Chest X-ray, PA view. Patient: 61 years old, sex F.
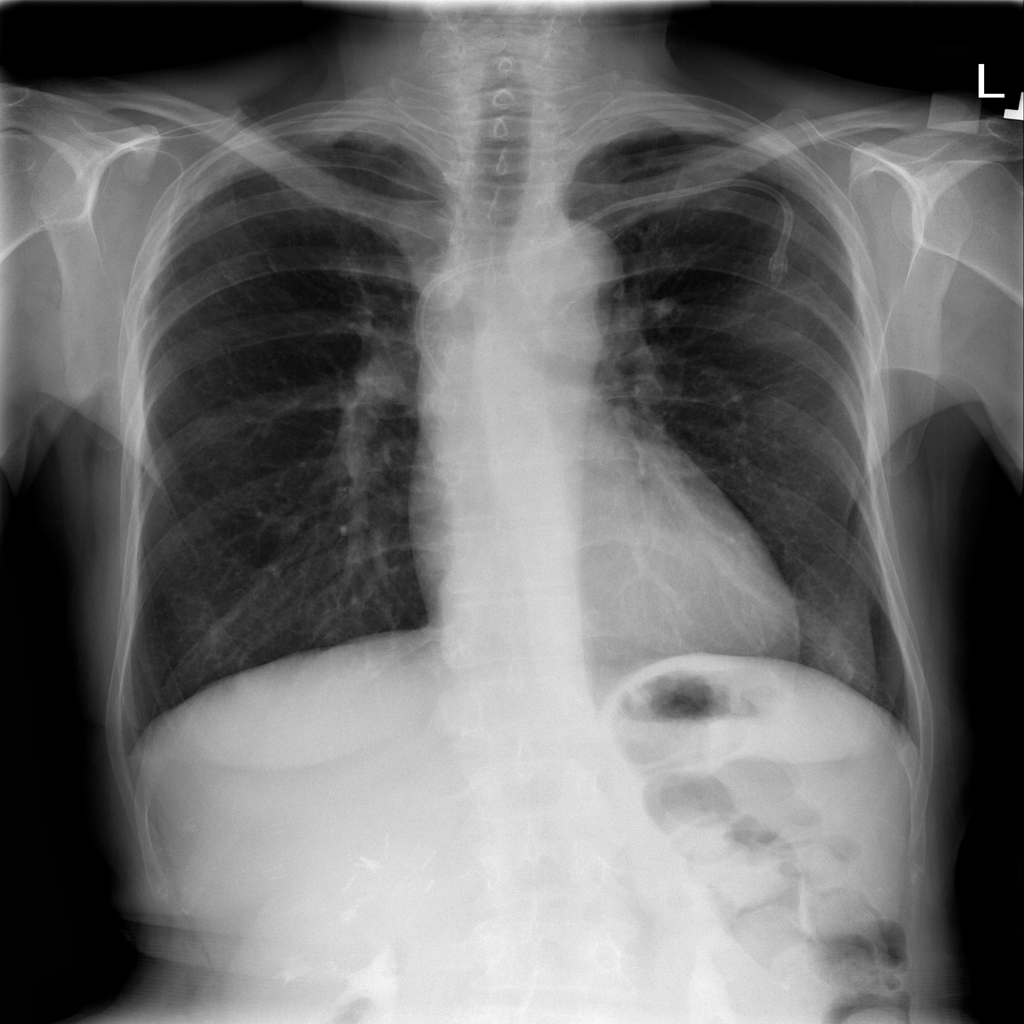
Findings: No Finding